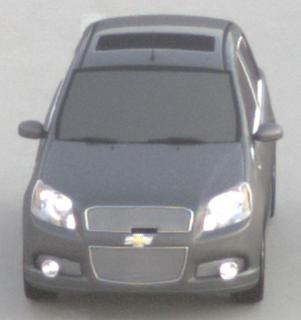
Make: Chevrolet
Model: Aveo 1.2
Detailed model: Aveo
Model produced from: 2008/06
Model produced until: 2011/01
Doors: 3
Color: gray
Road condition: dry road
Daytime: sunrise or sunset
Contrast: low contrast